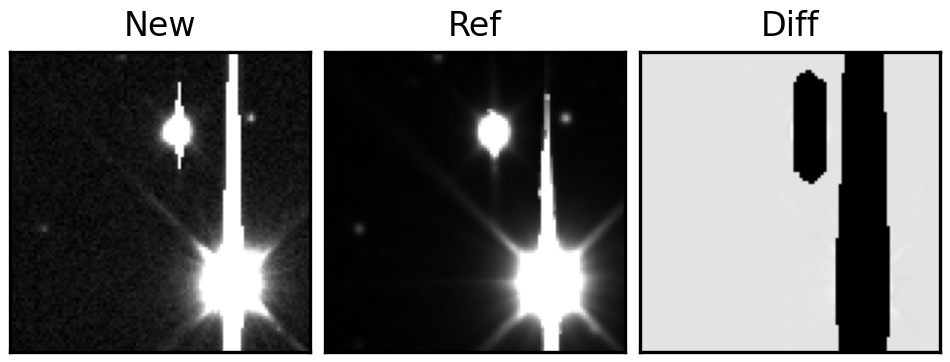
Label: bogus